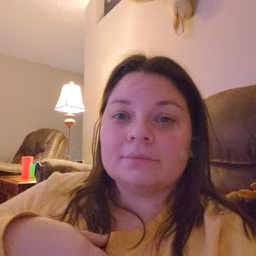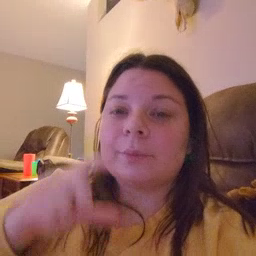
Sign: moon